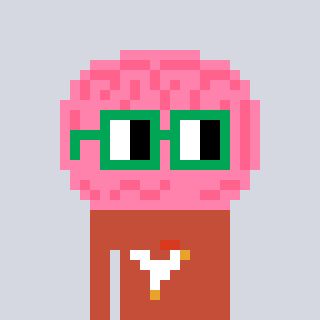
a pixel art character with square green glasses, a brain-shaped head and a rust-colored body on a cool background